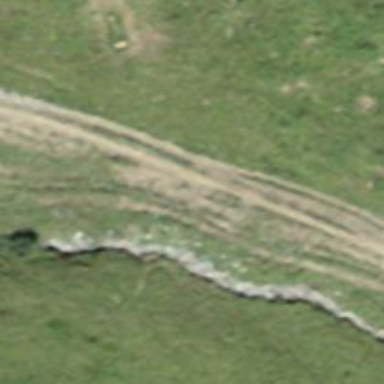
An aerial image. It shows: Path with ground surface. The track type is categorized as grade 5.